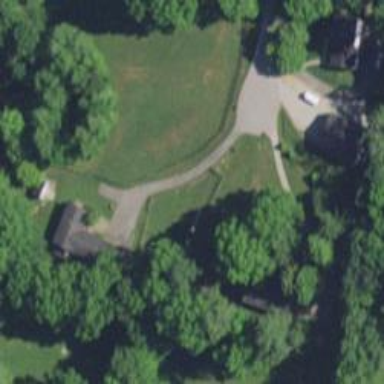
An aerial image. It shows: Driveway.